Question: I use the simple AJAX and use google debug then find that the url is not exist...
The code is very simple:
'''
var http;
if (window.XMLHttpRequest) { // code for IE7+, Firefox, Chrome, Opera, Safari
http=new XMLHttpRequest();
} else {
http=new ActiveXObject("Microsoft.XMLHTTP");
}
try {
http.open("GET", 'http://'+ip+':5000/test.html', true);
http.onreadystatechange = onRcvData;
if (window.XMLHttpRequest) {// code for IE7+, Firefox, Chrome, Opera, Safari
http.send(null);
} else {// code for IE6, IE5
http.send();
}
} catch(e) {
http.abort();
}
function onRcvData() {
if (http.readyState==4) {
if (http.status==404) {
} else if(http.status==200) {
} else {
}
}
}
'''
It's okay if the file test.html exists.
When the file isn't exist, the error show in the part:
'''
if (window.XMLHttpRequest) { // code for IE7+, Firefox, Chrome, Opera, Safari
http.send(null);
} else { // code for IE6, IE5
http.send();
}
'''
So, even if I use the onreadystatechange method cannot prevent the error...
The file is in a directoy beside my web pages.
Then what should I do to combine with httprequest?
Any advice appreciate.
Add:
I have used the method 'Head' but it is return 404... (No matter jQuery plugin/javascript)
Like the picture:

What should I do...
Is the direction of the error I found misleaded?
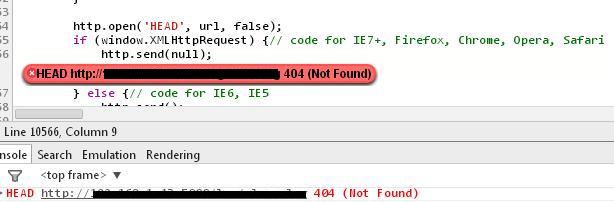
Answer: Try this function
'''
function urlExists(testUrl) {
var http = jQuery.ajax({
type:"HEAD", //Not get
url: testUrl,
async: false
})
return http.status!=404;
}
//Usage
if(!urlExists('http://www.mysite.com/somefileOrImage.ext')) {
alert('File not found');
}
'''
> The HEAD method is identical to GET except that the server MUST NOT
return a message-body in the response. The metainformation contained
in the HTTP headers in response to a HEAD request SHOULD be identical
to the information sent in response to a GET request. This method can
be used for obtaining metainformation about the entity implied by the
request . This method is
often used for testing hypertext links for validity, accessibility,
and recent modification.
Read about <URL>